【题型】填空题　【知识点】立体几何　【难度】easy
半径为$R$的球$O$的直径$AB$垂直于平面$\alpha$，垂足为$B$，$\triangle BCD$是平面$\alpha$内边长为$R$的正三角形，线段$AC,AD$分别与球面交于点$M,N$，那么$M,N$两点间的球面距离是\underline{\quad\quad}.\\

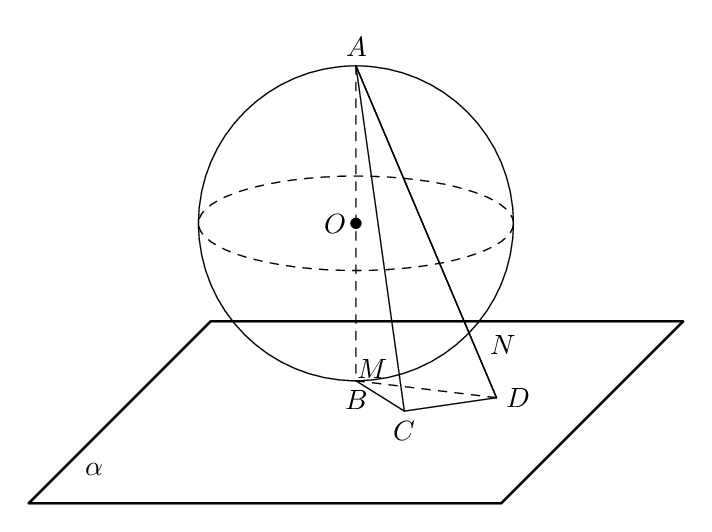
【解答】
\textbf{【答案】}$R\arccos\dfrac{17}{25}$\\[6pt]
\noindent
\textbf{【分析】}依题意，求出$AM,AN$，借助于$MN:CD=AN:AD$，求得$MN=\dfrac{4}{5}R$，再根据$OM=ON=R$，在$\triangle MON$中，应用余弦定理求出$\cos\angle MON$，进而得到答案\\[6pt]
\noindent
\textbf{【详解】}如图，由已知，$AB=2R,BC=R$，\\
故$\tan\angle BAC=\dfrac{1}{2},\cos\angle BAC=\dfrac{2\sqrt{5}}{5}$.\\
连接$OM$，则$\triangle OAM$为等腰三角形，$AM=2AO\cos\angle BAC=\dfrac{4\sqrt{5}}{5}R$.\\[6pt]

\noindent
同理$AN=\dfrac{4\sqrt{5}}{5}R$，且$MN\parallel CD$，\\
而$AC=\sqrt{5}R,CD=R$，故$MN:CD=AN:AD$，得$MN=\dfrac{4}{5}R$.\\
连接$OM$、$ON$，有$OM=ON=R$，\\
于是$\cos\angle MON=\dfrac{OM^2+ON^2-MN^2}{2OM\cdot ON}=\dfrac{17}{25}$.\\
所以$M,N$两点间的球面距离是$R\arccos\dfrac{17}{25}$.\\[6pt]
\noindent
故答案为：$R\arccos\dfrac{17}{25}$.
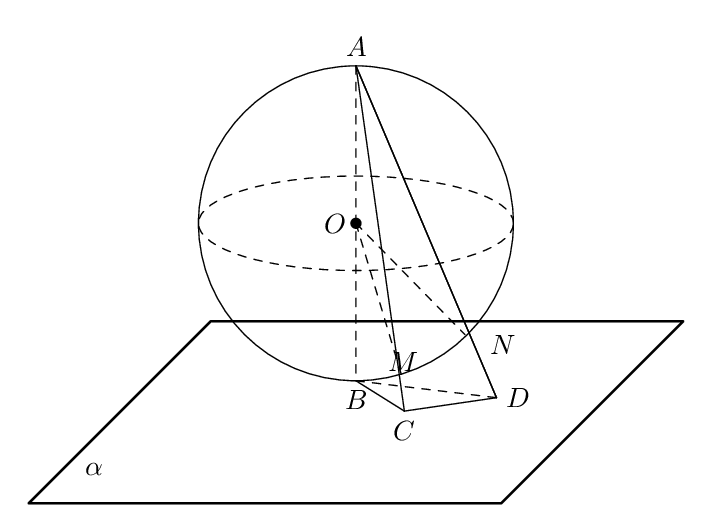